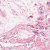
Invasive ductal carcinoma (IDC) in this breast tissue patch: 0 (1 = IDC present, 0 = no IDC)